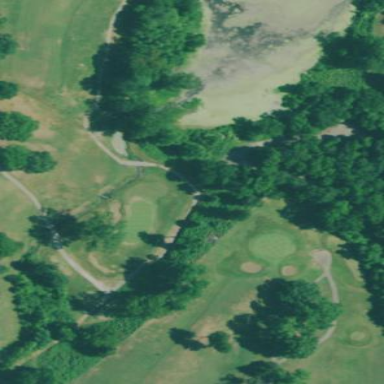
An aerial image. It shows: Area with grass used as rough in golf course.